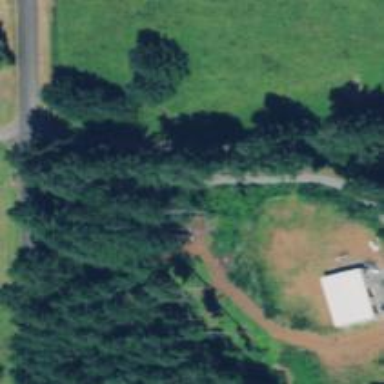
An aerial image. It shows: Driveway leading to service road.